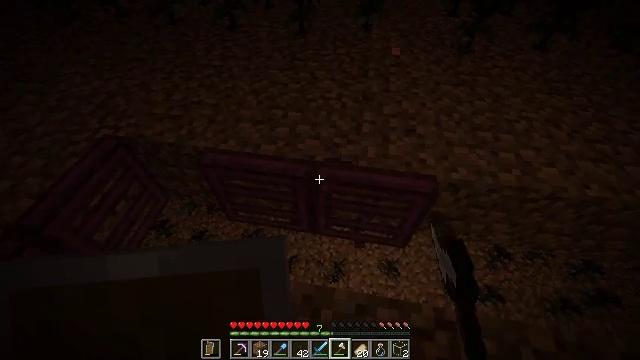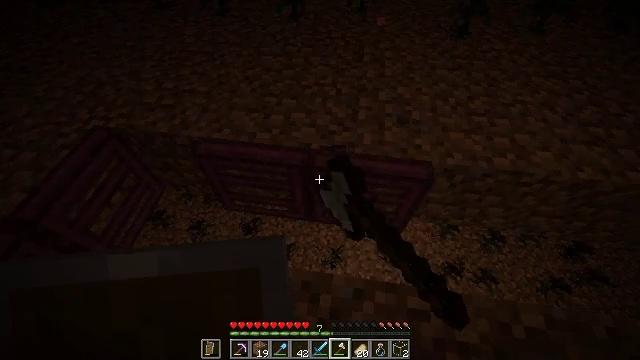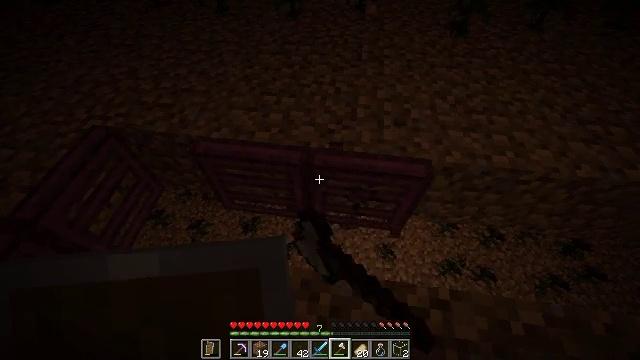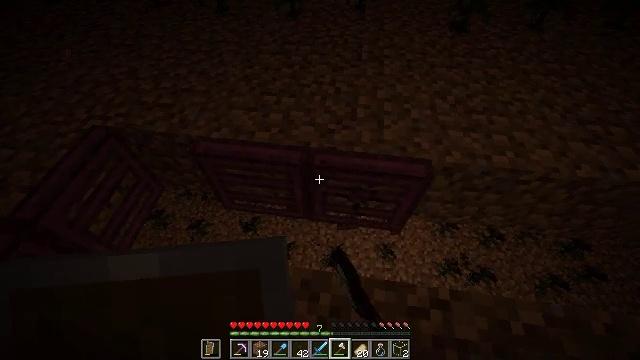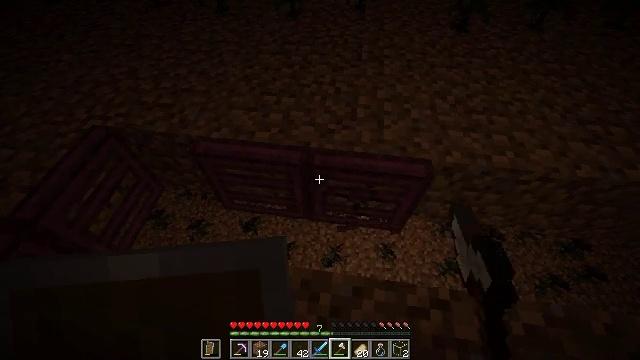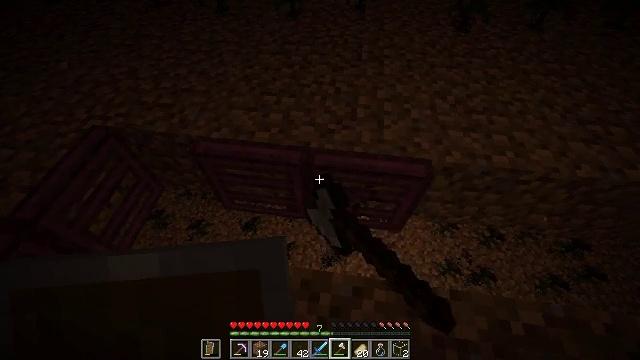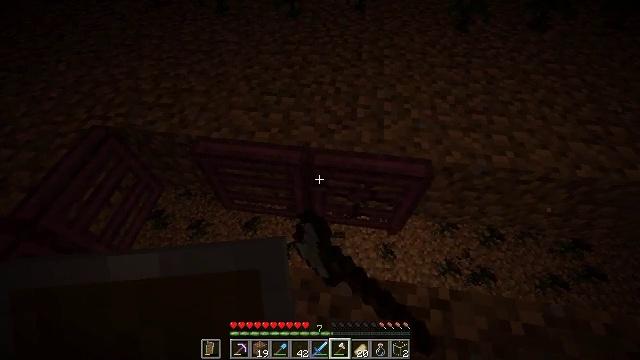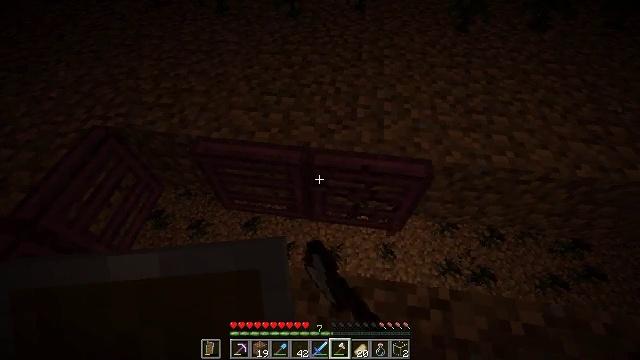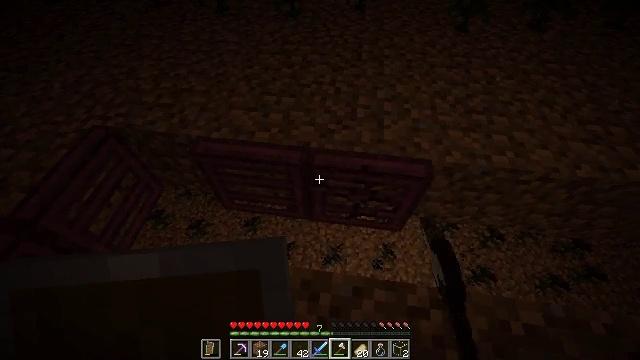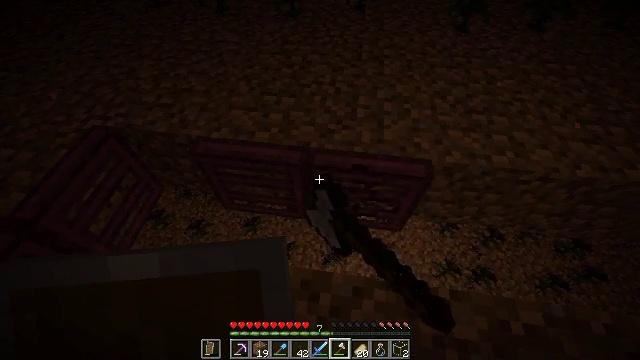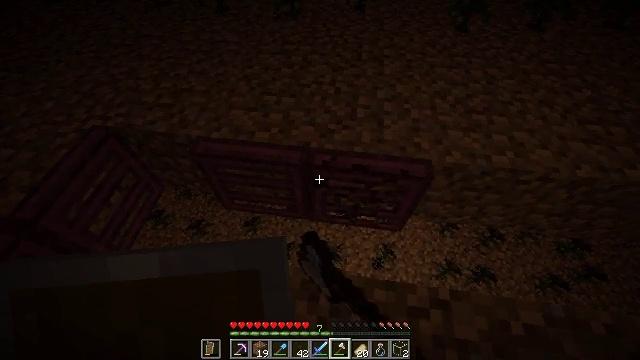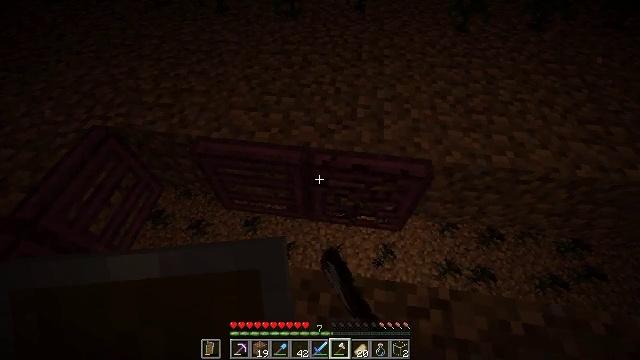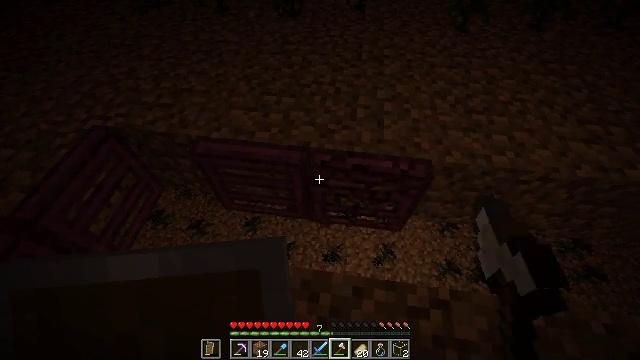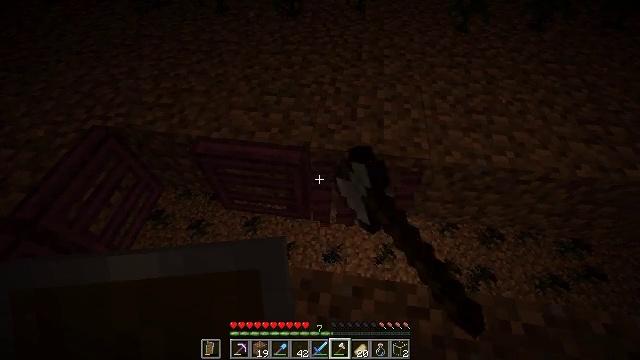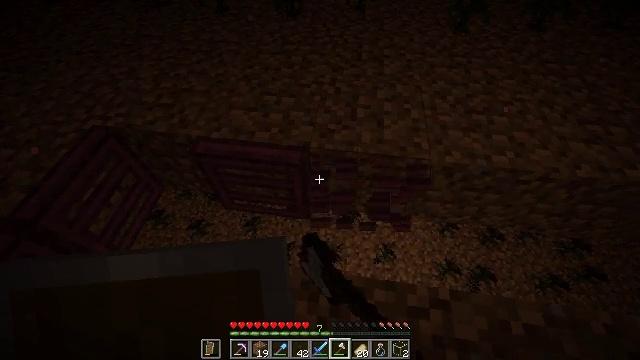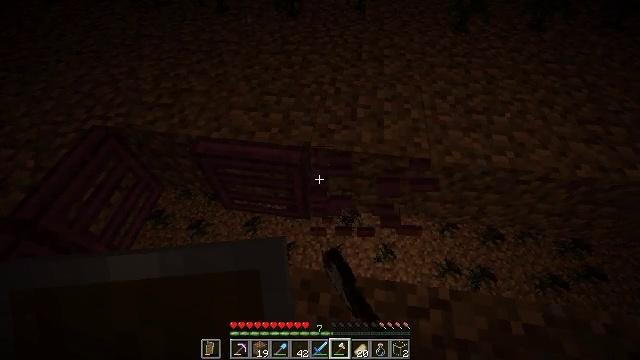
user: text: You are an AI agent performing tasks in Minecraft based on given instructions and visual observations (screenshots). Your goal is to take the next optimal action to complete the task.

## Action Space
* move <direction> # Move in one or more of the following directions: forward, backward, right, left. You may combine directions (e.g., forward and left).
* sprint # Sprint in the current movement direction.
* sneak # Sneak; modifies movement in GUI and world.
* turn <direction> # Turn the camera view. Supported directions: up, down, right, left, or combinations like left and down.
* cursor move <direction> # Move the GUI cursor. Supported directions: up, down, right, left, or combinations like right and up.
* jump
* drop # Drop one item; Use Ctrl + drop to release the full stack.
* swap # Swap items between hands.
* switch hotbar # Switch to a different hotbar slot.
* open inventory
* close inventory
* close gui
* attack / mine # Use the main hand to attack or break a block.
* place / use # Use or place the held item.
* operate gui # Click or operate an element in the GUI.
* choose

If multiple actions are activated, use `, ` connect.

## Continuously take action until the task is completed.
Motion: motion action
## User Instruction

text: Collect the crimson trapdoor from a structure.
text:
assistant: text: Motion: turn right and down, attack / mine
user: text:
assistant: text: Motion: attack / mine
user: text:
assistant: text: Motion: attack / mine
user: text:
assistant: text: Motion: attack / mine
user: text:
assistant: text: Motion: attack / mine
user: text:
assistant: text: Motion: attack / mine
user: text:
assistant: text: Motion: attack / mine
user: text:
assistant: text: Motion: attack / mine
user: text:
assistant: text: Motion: attack / mine
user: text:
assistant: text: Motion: attack / mine
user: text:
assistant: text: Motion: attack / mine
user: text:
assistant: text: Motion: attack / mine
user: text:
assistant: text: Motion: attack / mine
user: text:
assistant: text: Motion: attack / mine
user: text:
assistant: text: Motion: attack / mine
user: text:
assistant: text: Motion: attack / mine
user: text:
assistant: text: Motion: attack / mine
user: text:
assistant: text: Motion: attack / mine
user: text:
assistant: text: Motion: turn left and up, attack / mine
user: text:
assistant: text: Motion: turn left and up, attack / mine
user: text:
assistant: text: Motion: turn left and up, attack / mine
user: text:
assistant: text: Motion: turn left, attack / mine
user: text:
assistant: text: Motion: attack / mine
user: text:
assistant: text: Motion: attack / mine
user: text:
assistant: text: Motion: attack / mine
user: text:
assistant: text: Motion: attack / mine
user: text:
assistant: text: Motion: attack / mine
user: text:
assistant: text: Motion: attack / mine
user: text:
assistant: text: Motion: attack / mine
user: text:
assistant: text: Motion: attack / mine